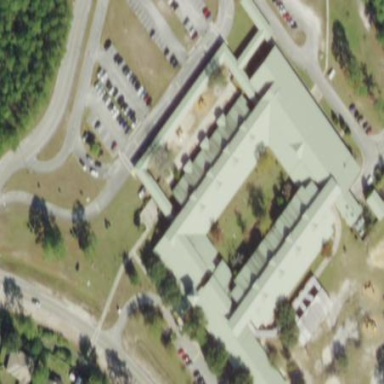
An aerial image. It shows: School.